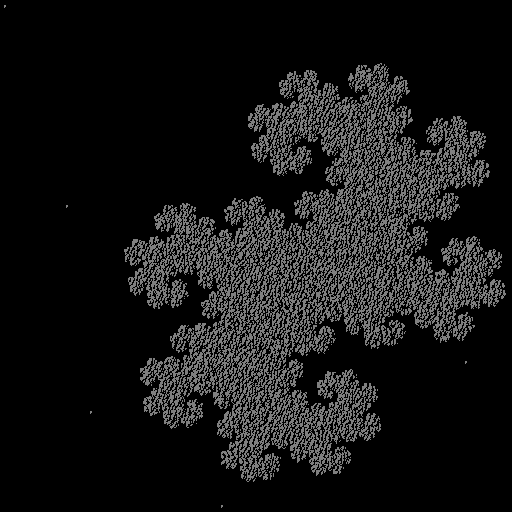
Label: dragon_curve